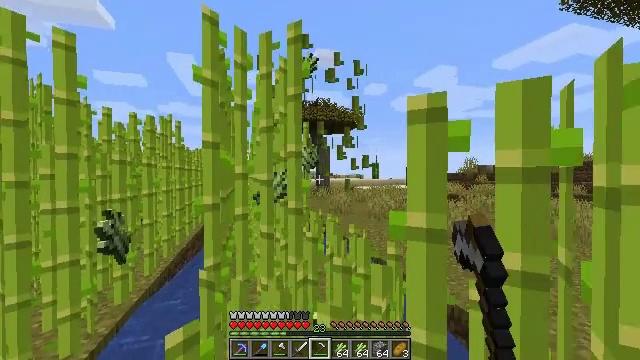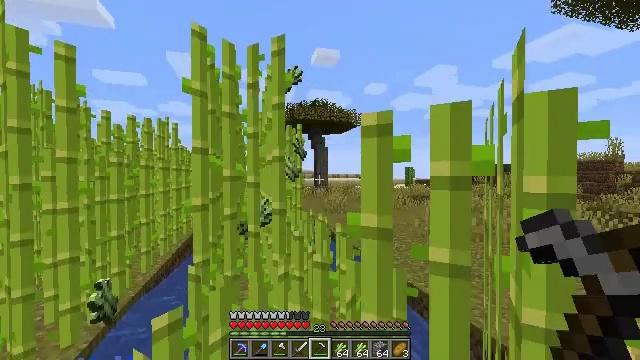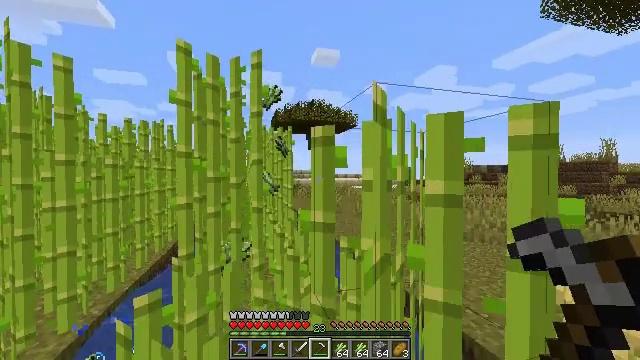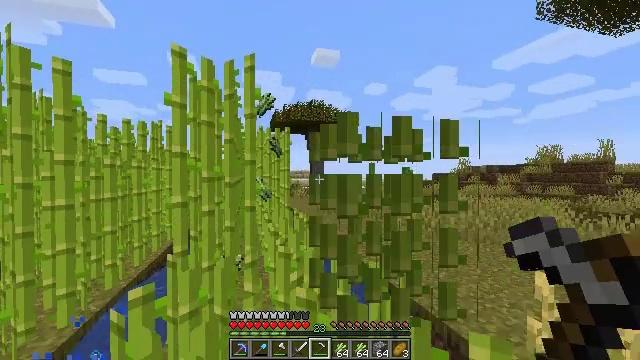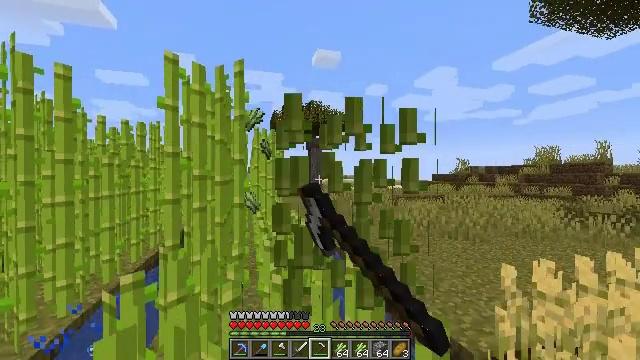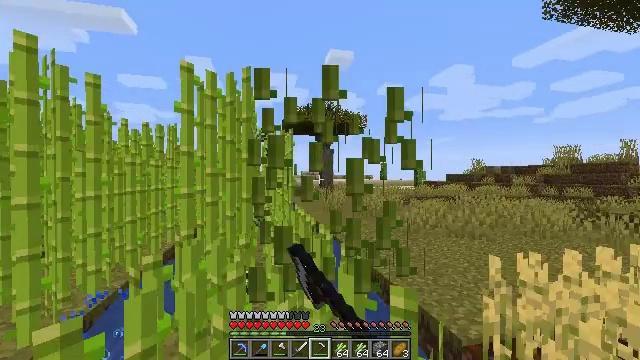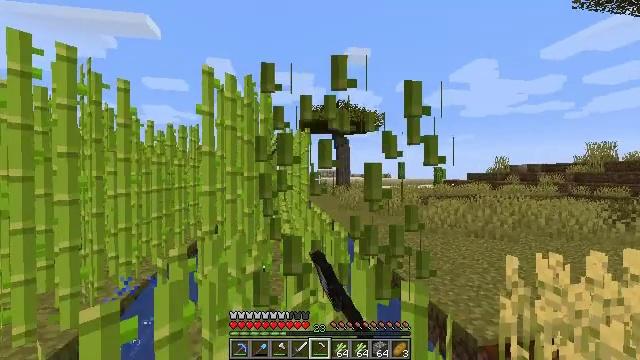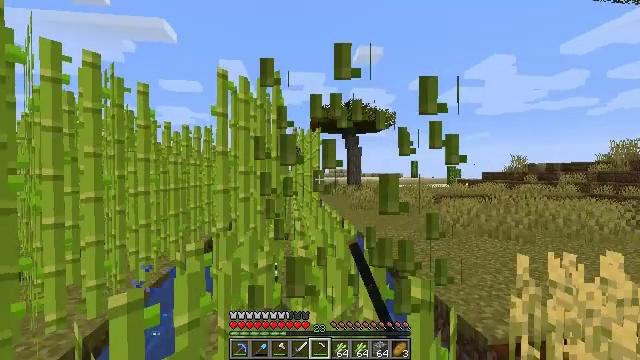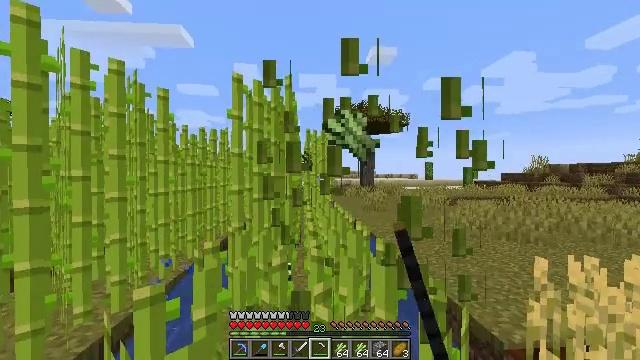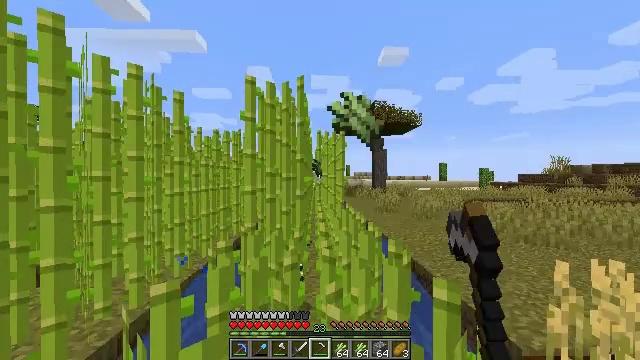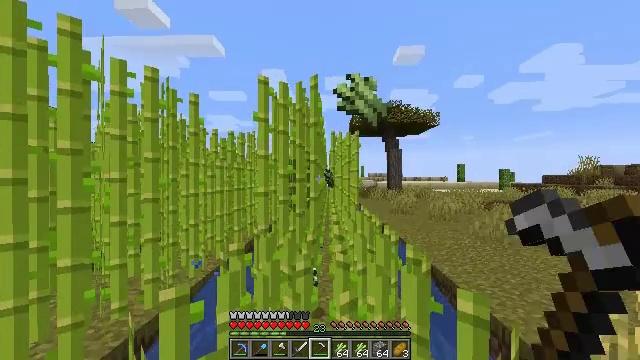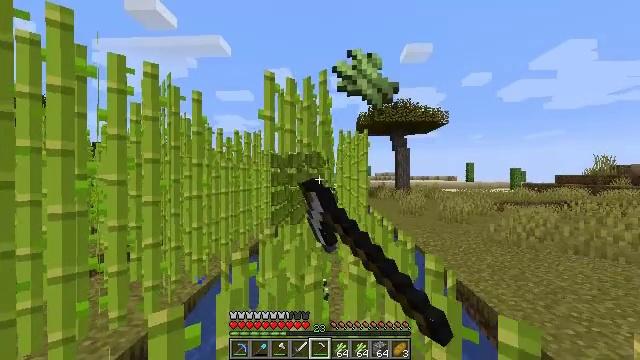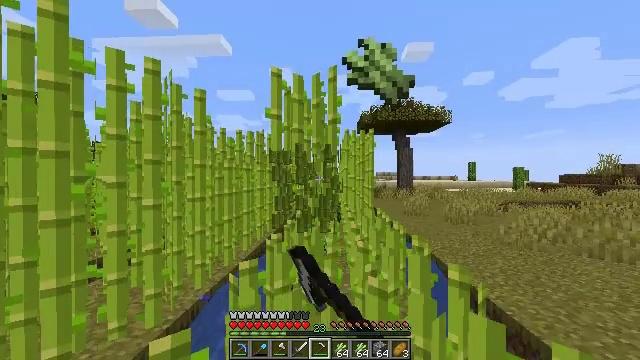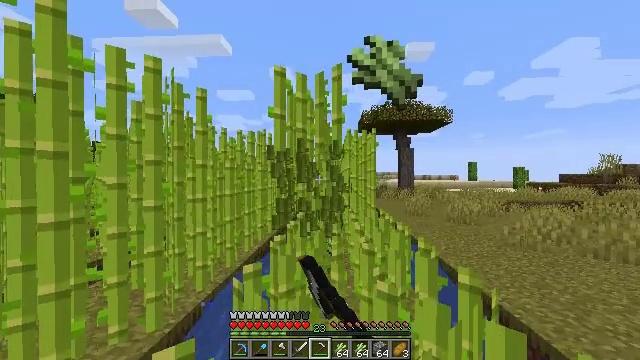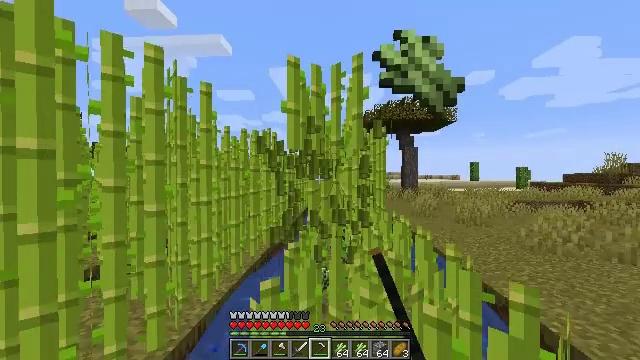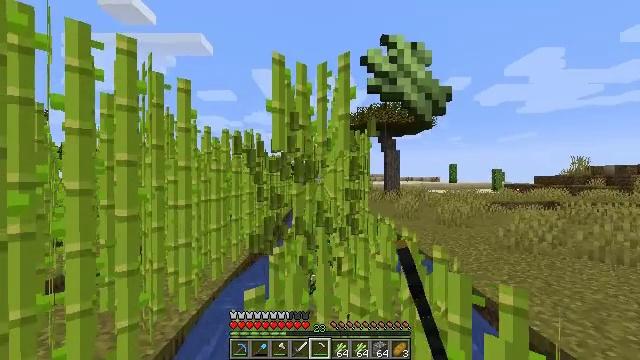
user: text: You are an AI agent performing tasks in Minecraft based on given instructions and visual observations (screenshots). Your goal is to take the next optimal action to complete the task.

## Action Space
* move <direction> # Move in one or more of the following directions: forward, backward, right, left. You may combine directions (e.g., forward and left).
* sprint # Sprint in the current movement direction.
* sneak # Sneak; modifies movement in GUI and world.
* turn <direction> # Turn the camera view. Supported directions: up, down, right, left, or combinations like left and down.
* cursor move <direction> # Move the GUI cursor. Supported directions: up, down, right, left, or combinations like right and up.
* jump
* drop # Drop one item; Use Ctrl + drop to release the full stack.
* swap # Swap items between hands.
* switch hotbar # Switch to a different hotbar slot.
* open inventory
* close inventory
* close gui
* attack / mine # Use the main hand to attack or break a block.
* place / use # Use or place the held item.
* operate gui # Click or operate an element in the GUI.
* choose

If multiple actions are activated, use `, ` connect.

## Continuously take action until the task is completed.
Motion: motion action
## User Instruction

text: Gather sugar cane for crafting.
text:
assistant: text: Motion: move back and move right, attack / mine
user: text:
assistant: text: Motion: move back and move right, attack / mine
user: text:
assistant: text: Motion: move back and move right, attack / mine
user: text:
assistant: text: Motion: move back and move right, attack / mine
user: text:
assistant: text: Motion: move back, turn left, attack / mine
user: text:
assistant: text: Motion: turn left, attack / mine
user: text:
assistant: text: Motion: turn left, attack / mine
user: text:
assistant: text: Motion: turn left, attack / mine
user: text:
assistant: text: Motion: move forward, turn left, attack / mine
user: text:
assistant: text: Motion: move forward, turn left, attack / mine
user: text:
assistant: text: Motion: move forward and move left, turn left, attack / mine
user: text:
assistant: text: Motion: move forward and move left, attack / mine
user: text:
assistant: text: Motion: move forward and move left, attack / mine
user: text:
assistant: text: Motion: move forward, attack / mine
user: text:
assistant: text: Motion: move forward, turn right, attack / mine
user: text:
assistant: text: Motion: move forward, turn right, attack / mine
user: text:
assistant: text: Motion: move forward, turn right, attack / mine
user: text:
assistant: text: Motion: move forward, attack / mine
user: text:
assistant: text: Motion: move forward, attack / mine
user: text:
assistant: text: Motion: move forward, attack / mine
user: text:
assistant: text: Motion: move forward, attack / mine
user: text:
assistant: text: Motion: move forward, attack / mine
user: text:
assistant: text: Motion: move forward, attack / mine
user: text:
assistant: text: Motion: move forward, attack / mine
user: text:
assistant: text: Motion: move forward, attack / mine
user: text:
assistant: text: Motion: move forward, attack / mine
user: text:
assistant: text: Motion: move forward, attack / mine
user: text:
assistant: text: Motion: move forward, attack / mine
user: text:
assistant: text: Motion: move forward, turn left, attack / mine
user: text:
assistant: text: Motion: move forward and move left, attack / mine